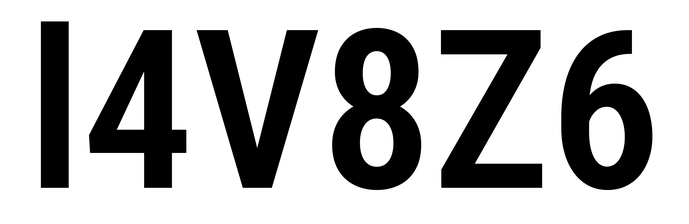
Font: Roboto_Condensed_SemiBold